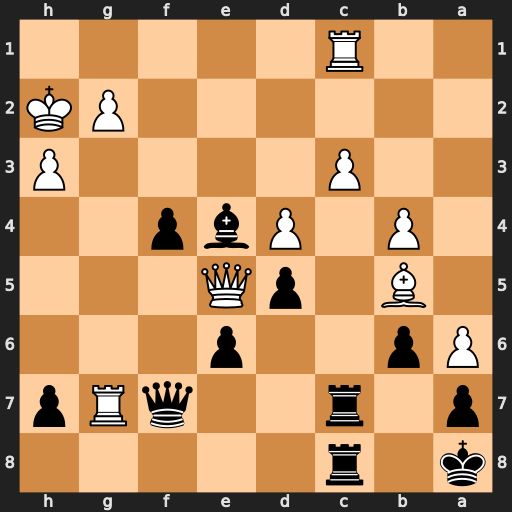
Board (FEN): k1r5/p1r2qRp/Pp2p3/1B1pQ3/1P1Pbp2/2P4P/6PK/2R5
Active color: b
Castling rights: -
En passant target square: -
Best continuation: Qxg7 Qxg7 Rxg7